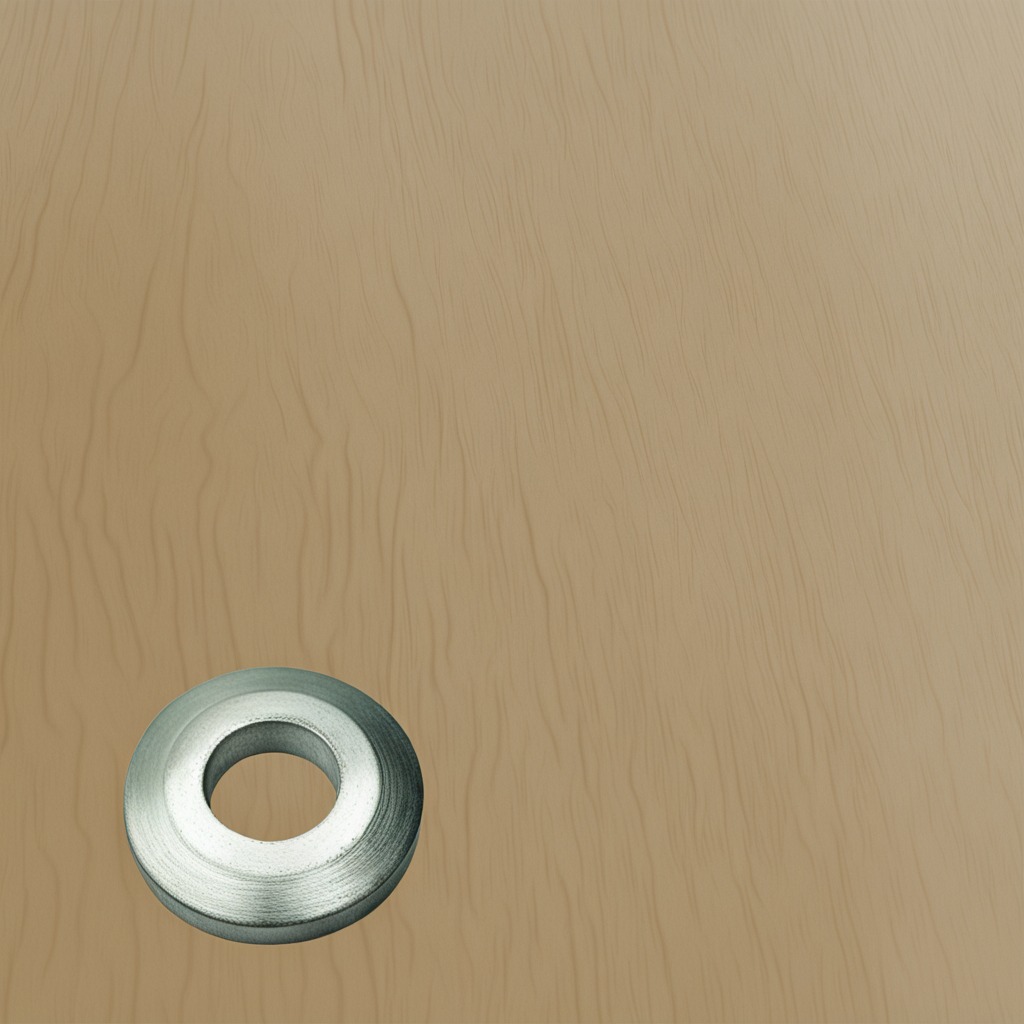
A flat metal washer lies on a plywood surface in a paint workshop lit by afternoon window light.